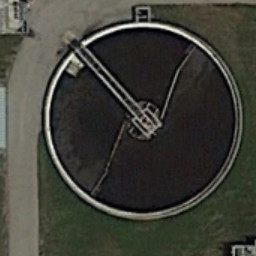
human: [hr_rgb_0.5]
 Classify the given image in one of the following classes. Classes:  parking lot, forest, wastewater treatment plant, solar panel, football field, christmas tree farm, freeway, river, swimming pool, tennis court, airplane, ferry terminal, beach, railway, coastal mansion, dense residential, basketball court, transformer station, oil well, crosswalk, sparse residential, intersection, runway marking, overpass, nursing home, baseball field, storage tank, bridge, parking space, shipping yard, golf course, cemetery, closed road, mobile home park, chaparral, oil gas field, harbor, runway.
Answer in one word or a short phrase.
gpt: wastewater treatment plant